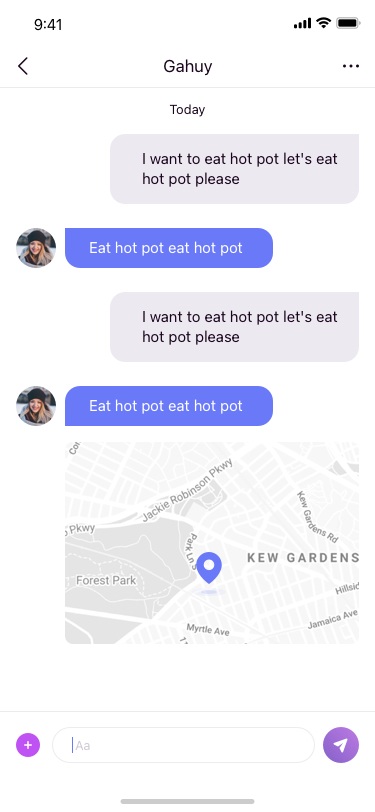
Text in this UI design:
I want to eat hot pot let's eat hot pot please
I want to eat hot pot let's eat hot pot please
Eat hot pot eat hot pot
Eat hot pot eat hot pot
Today